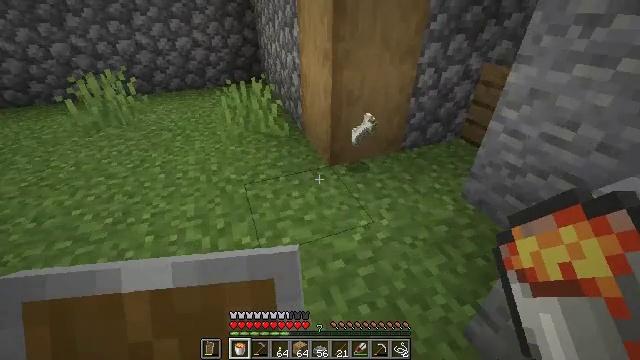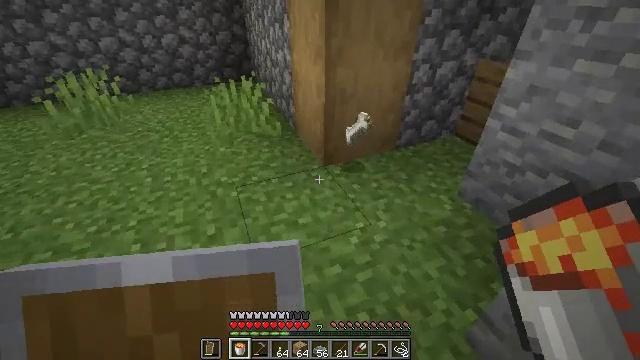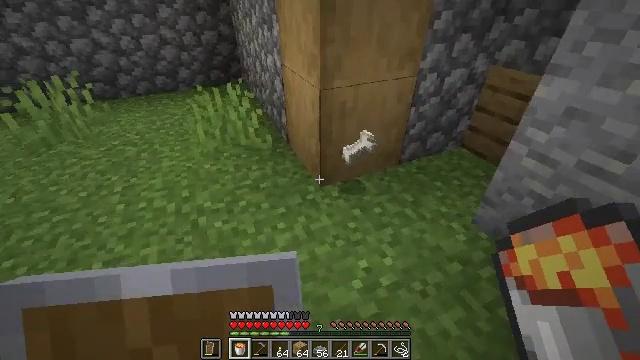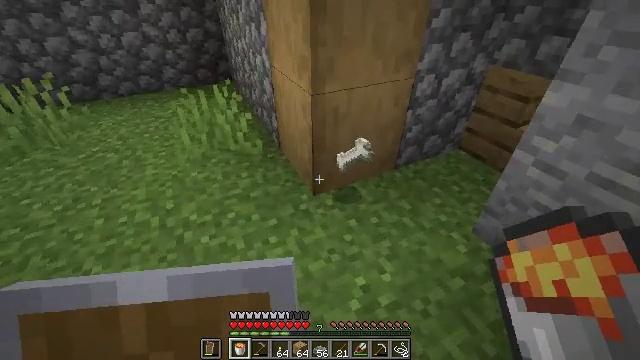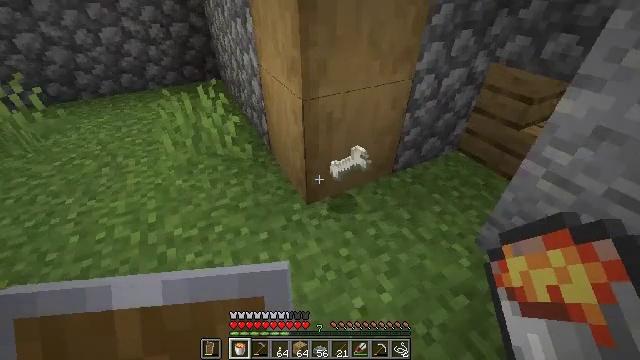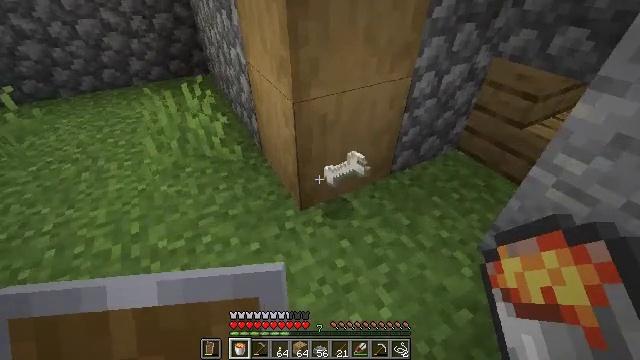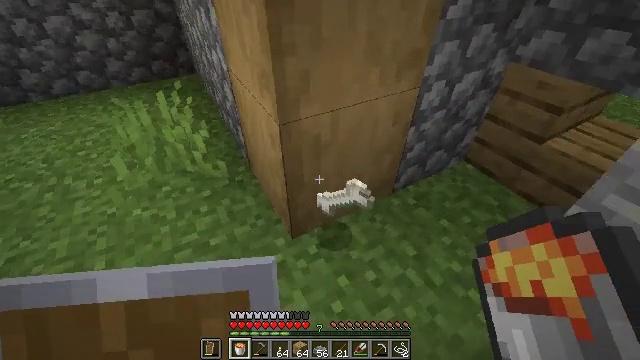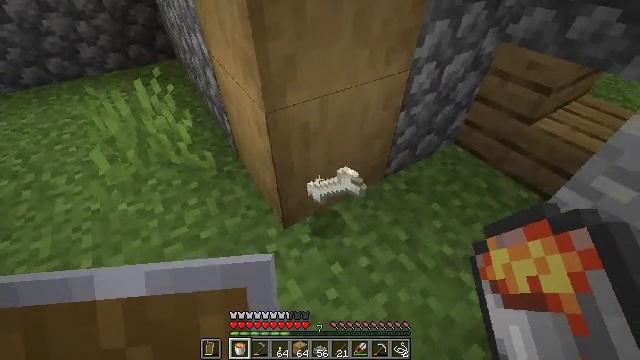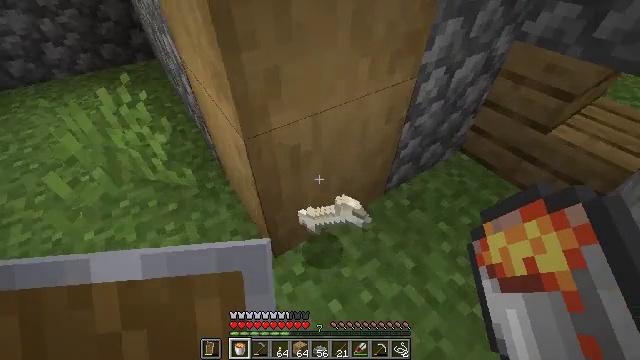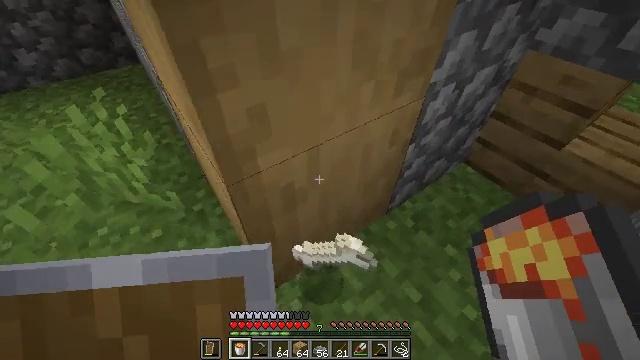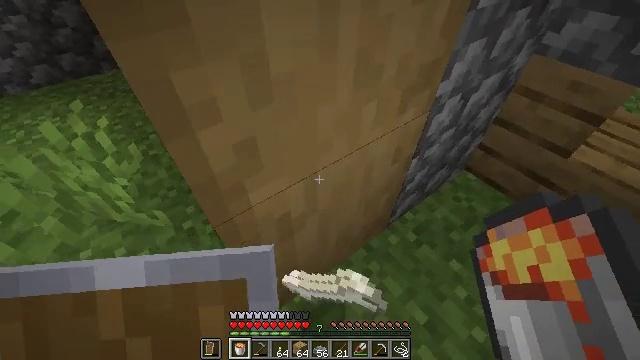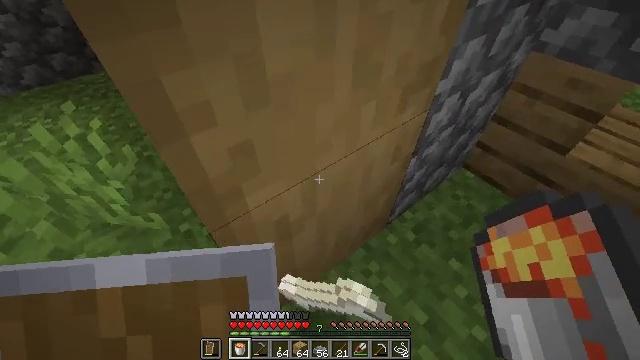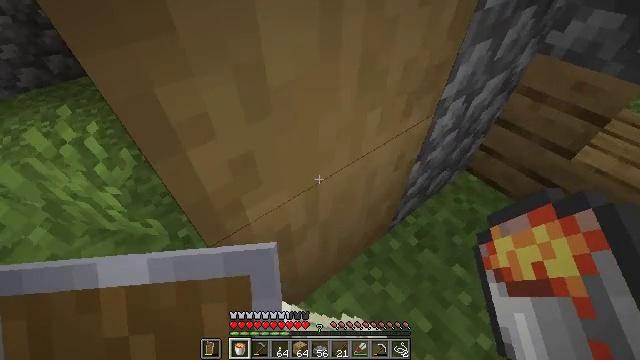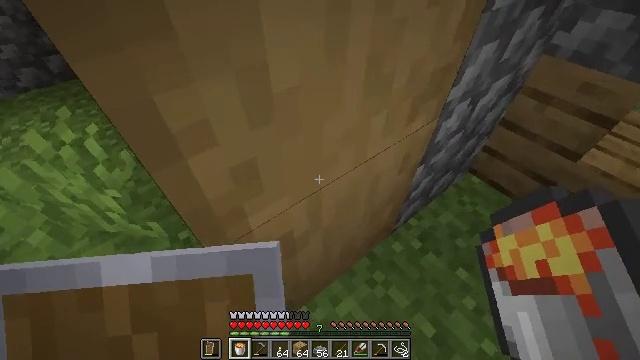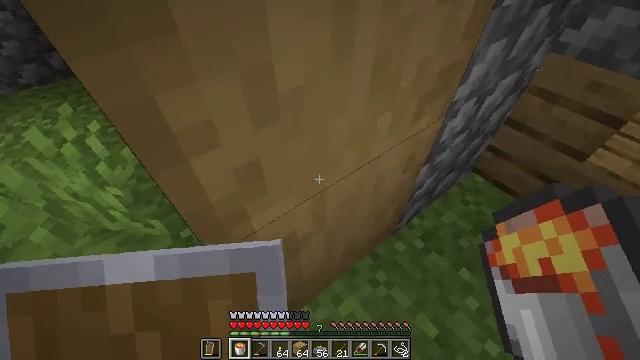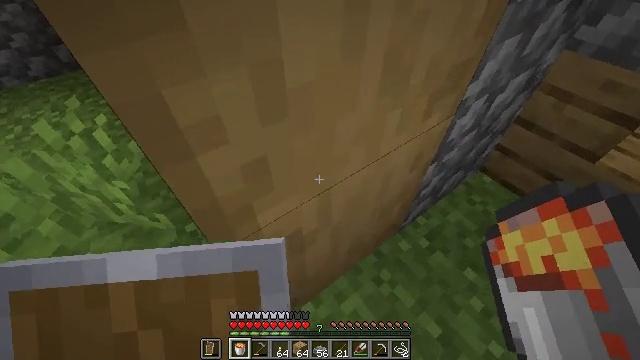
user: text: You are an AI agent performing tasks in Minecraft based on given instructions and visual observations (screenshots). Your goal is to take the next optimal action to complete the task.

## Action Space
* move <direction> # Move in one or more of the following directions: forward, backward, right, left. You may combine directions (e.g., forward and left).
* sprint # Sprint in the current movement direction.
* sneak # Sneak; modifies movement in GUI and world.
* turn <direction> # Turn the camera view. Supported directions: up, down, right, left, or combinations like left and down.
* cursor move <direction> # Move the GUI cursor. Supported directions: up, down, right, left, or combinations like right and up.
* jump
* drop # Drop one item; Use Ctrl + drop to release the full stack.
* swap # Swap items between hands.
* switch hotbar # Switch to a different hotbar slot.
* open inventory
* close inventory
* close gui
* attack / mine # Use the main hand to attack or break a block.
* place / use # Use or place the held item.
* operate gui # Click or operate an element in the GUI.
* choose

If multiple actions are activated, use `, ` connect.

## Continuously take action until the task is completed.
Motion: motion action
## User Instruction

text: Left click on the bell to mine it.
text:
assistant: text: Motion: move forward, turn right
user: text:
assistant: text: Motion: move forward, turn right
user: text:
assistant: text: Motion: move forward, turn right
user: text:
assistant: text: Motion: move forward, turn right and down
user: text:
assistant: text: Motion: move forward, turn right and down
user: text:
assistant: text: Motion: move forward, turn down
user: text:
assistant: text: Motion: move forward, turn right and down
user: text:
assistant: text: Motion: move forward, turn right and down
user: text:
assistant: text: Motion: move forward, turn right
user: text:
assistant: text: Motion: turn right
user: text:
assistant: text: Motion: no_op
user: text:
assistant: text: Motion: no_op
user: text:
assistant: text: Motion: no_op
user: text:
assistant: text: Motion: no_op
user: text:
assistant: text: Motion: turn left
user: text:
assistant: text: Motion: turn left and down
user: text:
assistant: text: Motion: turn left
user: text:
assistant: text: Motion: turn left
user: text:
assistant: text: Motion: turn left and up
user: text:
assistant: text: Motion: turn left and up
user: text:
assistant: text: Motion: turn left and up
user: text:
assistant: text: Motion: turn left and up
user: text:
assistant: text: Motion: turn left and up
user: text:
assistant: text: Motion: move forward, turn left and up
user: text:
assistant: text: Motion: move forward, turn left and up
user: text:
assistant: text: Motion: move forward, turn left and up
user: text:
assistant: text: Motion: turn left and up
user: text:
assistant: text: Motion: move forward, turn left
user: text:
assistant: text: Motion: move forward, turn left
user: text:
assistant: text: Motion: move forward, turn left